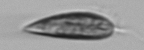
Label: Prorocentrum_triestinum